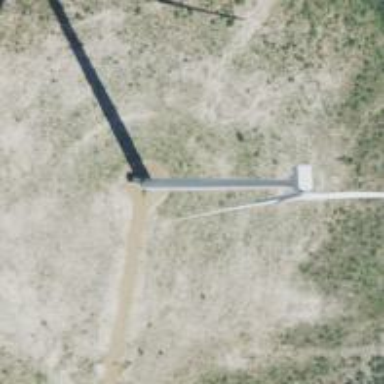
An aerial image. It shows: Wind generator in the form of horizontal axis wind turbine.